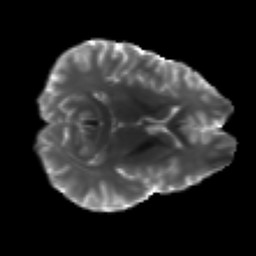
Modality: T2w
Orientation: axial
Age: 29
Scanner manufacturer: siemens
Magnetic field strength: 3 T
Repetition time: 4.52 s
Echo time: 0.084 s